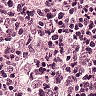
Metastatic tissue present: no